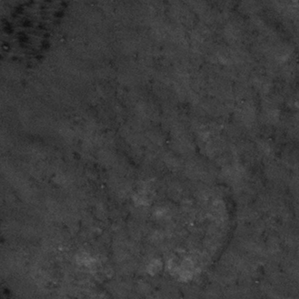
Label: frost